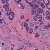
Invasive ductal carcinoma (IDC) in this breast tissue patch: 1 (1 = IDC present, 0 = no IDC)